Interaction volume radius: 5 \u00c5
Interaction volume height: 45 \u00c5
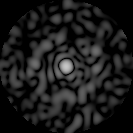
Disorder parameter: 0.8346